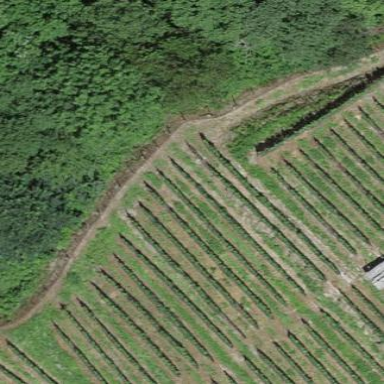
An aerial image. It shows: Vineyard with grape crops.